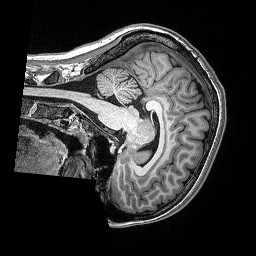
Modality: T1w
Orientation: sagittal